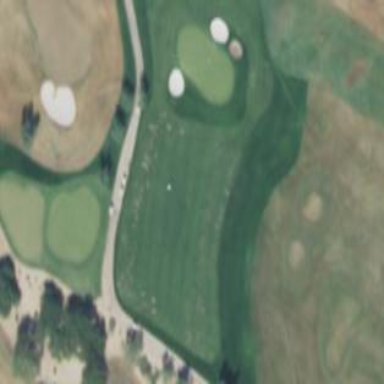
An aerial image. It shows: Golf tee on grassy land.